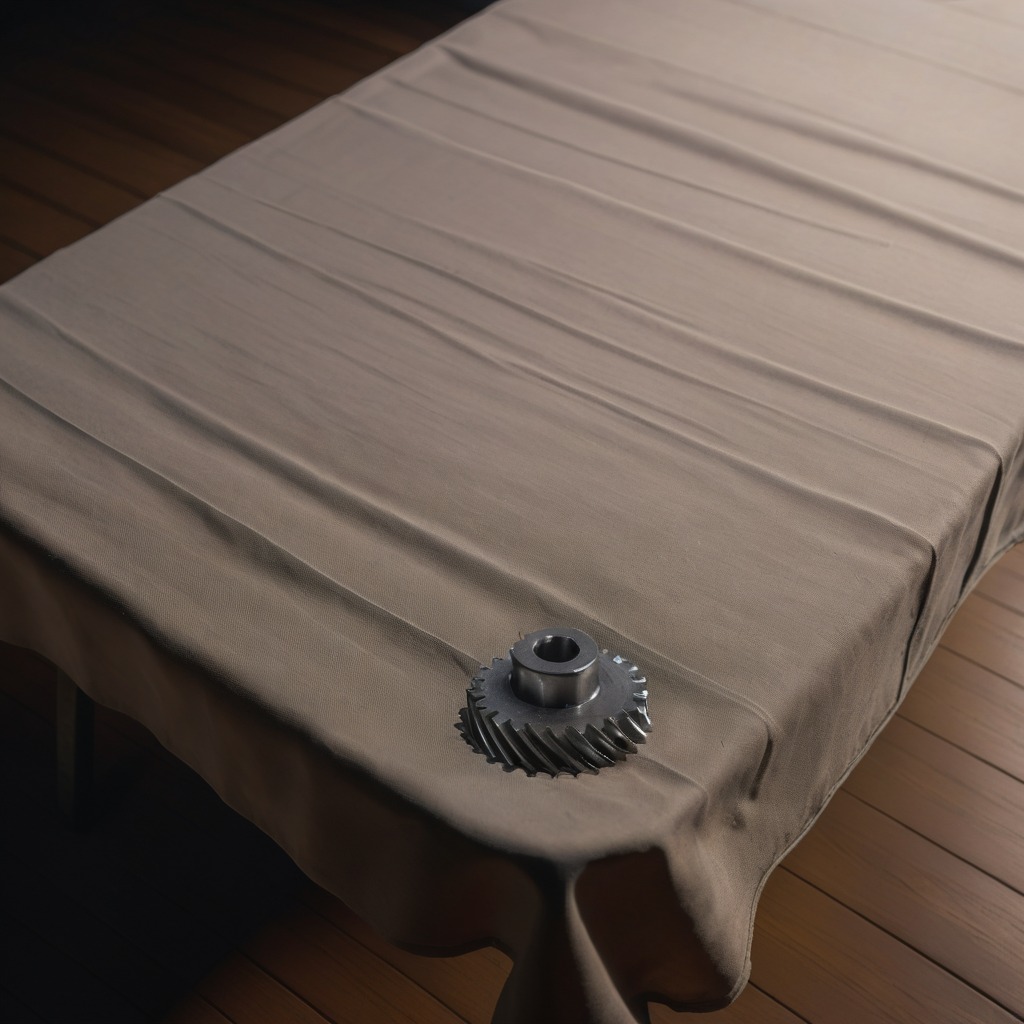
A steel gear with teeth is lying on the wooden table.